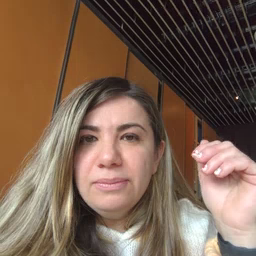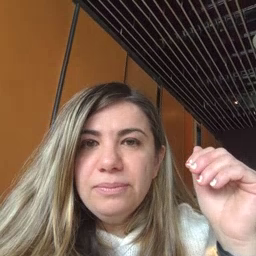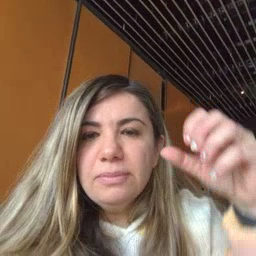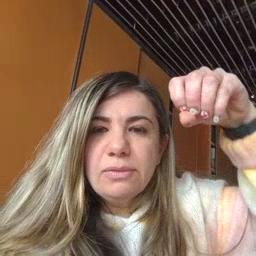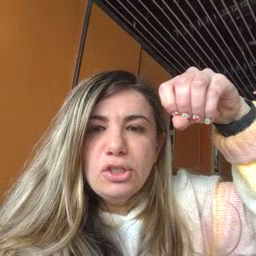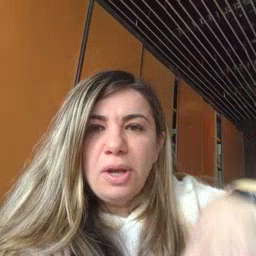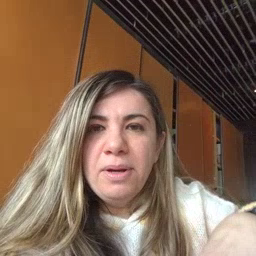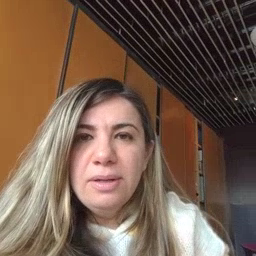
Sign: drop